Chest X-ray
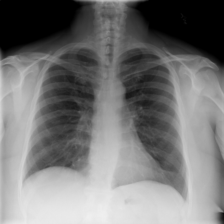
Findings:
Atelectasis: negative
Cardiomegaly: negative
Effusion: negative
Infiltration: negative
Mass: negative
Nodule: negative
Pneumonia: negative
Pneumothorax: negative
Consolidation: negative
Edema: negative
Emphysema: negative
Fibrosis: negative
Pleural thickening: negative
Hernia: negative